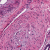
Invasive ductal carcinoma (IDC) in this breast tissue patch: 0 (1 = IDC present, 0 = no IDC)